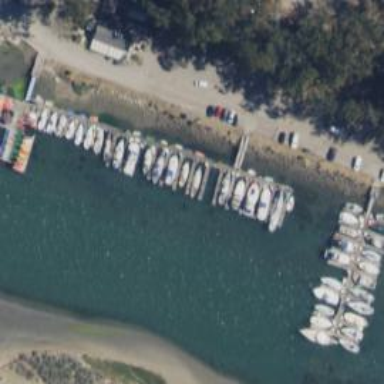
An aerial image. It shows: Pier with mooring facilities.